Question: I need help populating the Body Parameters for the documentation of this endpoint. It shows as empty:

I realize that the reason this is happening is because I am currently reading the request body and then converting the information to PackageUpdate. Since I am reading the raw request body this way, the task has no parameters which will cause the help page to not specify any.
'Sample Request:'
'''
{
"PackageId": "package/3e585e1c-d6cd-4b6c-aa1c-aa674d11c944",
"SoldDateTime": "2018-08-13 19:57:54.000",
"GuaranteeTermExpiresDate": null
}
'''
'PackageUpdate class:'
'''
[DataContract]
public class PackageUpdate: BaseRequest
{
/// <summary>
/// Get or Set the package ID of the package to update
/// </summary>
[Required]
[DataMember]
public string PackageId { get; set; }
/// <summary>
/// Get or Set the Sold Date Time field of the package
/// </summary>
[DataMember]
public DateTime? SoldDateTime { get; set; }
/// <summary>
/// Get or Set the Guarantee Term Expires Date field of the package
/// </summary>
[DataMember]
public DateTime? GuaranteeTermExpiresDate { get; set; }
/// <summary>
/// Get or Set the Premium Promised On field of the package
/// </summary>
[DataMember]
public DateTime? PremiumPromisedOn { get; set; }
}
'''
'UpdatePackageAsync Method:'
'''
/// <summary>
/// Updates a package.
/// </summary>
[Route("update"), Description("Patch a specific package")]
[HttpPatch]
[ResponseType(typeof(Package))]
public async Task<IHttpActionResult> UpdatePackageAsync()
{
string requestBody = await Request.Content.ReadAsStringAsync();
PackageUpdate request = new PackageUpdate();
try
{
JsonSerializerSettings settings = new JsonSerializerSettings{ MissingMemberHandling = MissingMemberHandling.Error };
request = JsonConvert.DeserializeObject<PackageUpdate>(requestBody, settings);
}
catch(Exception e)
{
return BadRequest("Patch Error -> " + e.Message);
}
//Do stuff with request
}
'''
How can I possibly get the Body Parameters field on the documentation to reflect the properties of PackageUpdate, and still have access to the raw request body?
I previously tried the below solution from a different post but it wouldn't allow me access to the request body as a string.
'''
public async Task<IHttpActionResult> UpdatePackageAsync([FromBody] PackageUpdate request)
'''
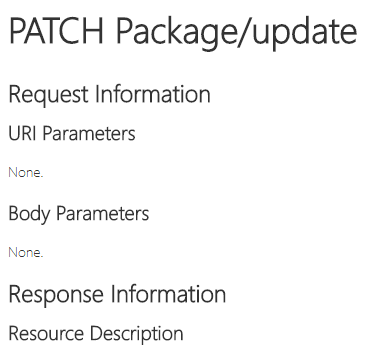
Answer: I ended up trying multiple solutions that I found on the site and then found a solution (<URL> that allows me to seek to the beginning of the stream, copy to a new stream, and return the body to my Task.
'''
using (var stream = new MemoryStream())
{
var context = (HttpContextBase)Request.Properties["MS_HttpContext"];
context.Request.InputStream.Seek(0, SeekOrigin.Begin);
context.Request.InputStream.CopyTo(stream);
string requestBody = Encoding.UTF8.GetString(stream.ToArray());
}
'''
'''
public async Task<IHttpActionResult> UpdatePackageAsync(PackageUpdate request)
{
string requestBody = ReadInputStream();
// do stuff with request
}
private string ReadInputStream()
{
using (var stream = new MemoryStream())
{
var context = (HttpContextBase)Request.Properties["MS_HttpContext"];
context.Request.InputStream.Seek(0, SeekOrigin.Begin);
context.Request.InputStream.CopyTo(stream);
return Encoding.UTF8.GetString(stream.ToArray());
}
}
'''